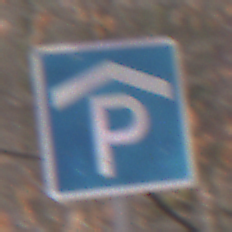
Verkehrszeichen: Parkhaus
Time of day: Midday
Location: Outdoor (Nature)
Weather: Overcast
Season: Autumn
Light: Natural